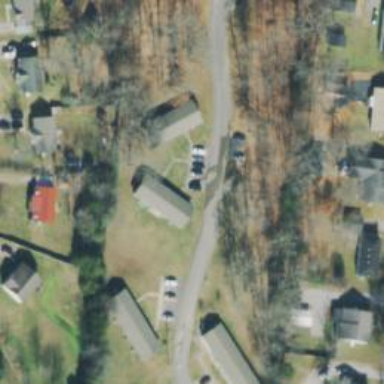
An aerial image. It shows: Residential road.